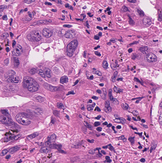
Tumor epithelial tissue: yes
Tumor-associated stroma tissue: yes
Normal tissue: no